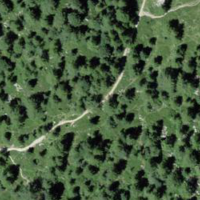
EUNIS habitat code: 31
Species observed at this site:
Arnica montana